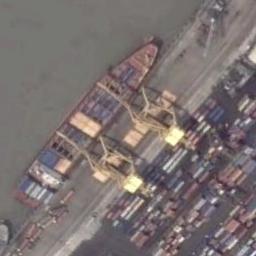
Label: ship